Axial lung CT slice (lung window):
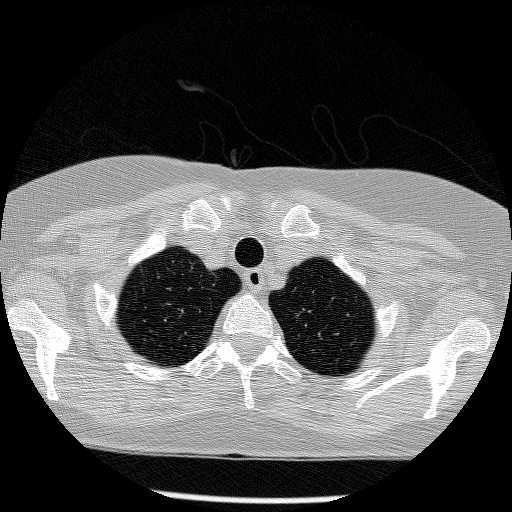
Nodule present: no